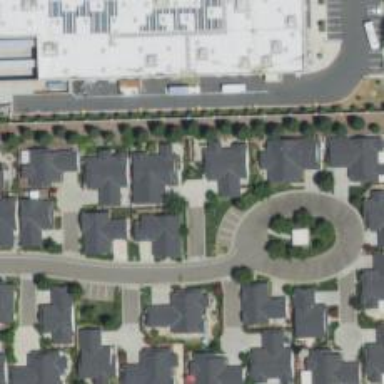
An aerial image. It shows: Living street.